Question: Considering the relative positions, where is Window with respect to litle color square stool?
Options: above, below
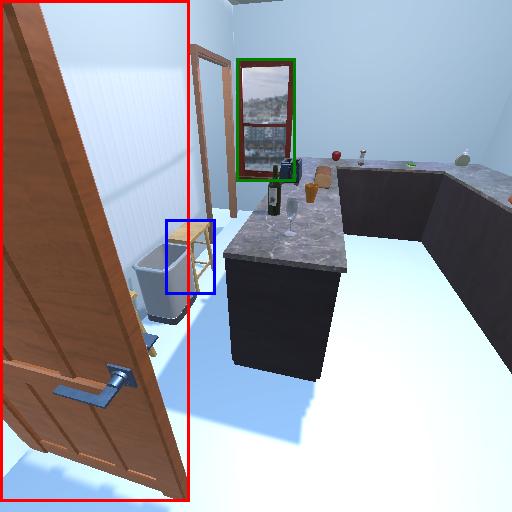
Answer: above